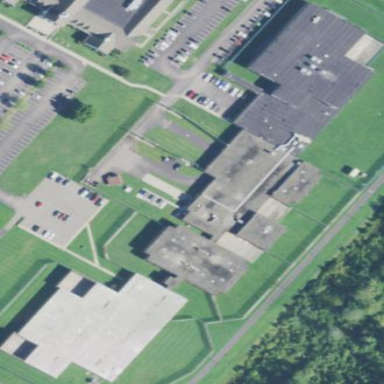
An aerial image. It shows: Prison building.